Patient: sex F, age 75
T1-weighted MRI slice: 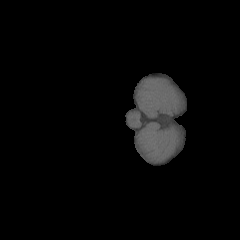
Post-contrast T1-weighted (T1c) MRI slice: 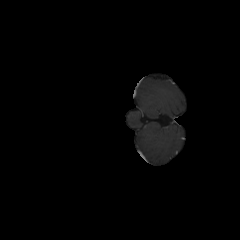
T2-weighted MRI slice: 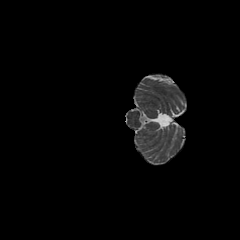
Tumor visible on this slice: no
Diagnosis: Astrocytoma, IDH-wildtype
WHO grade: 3